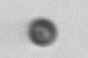
Label: bead